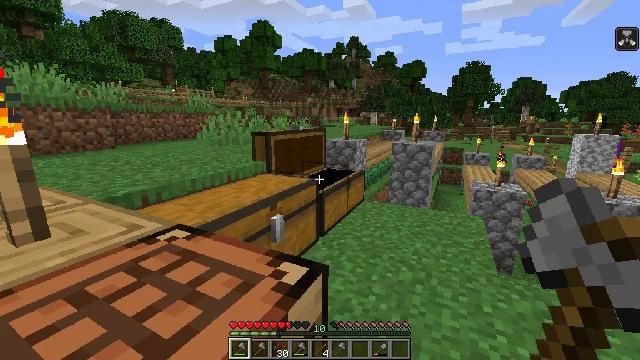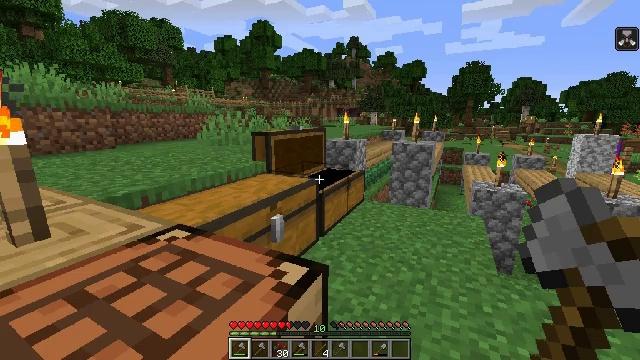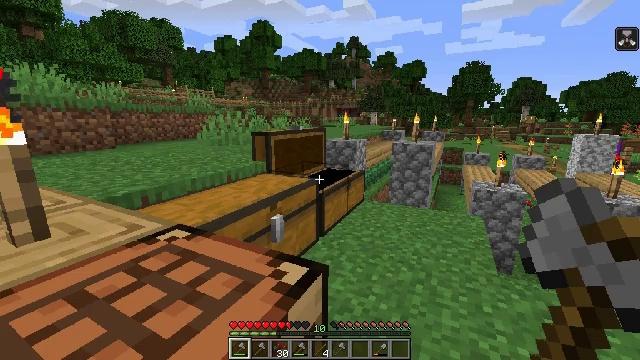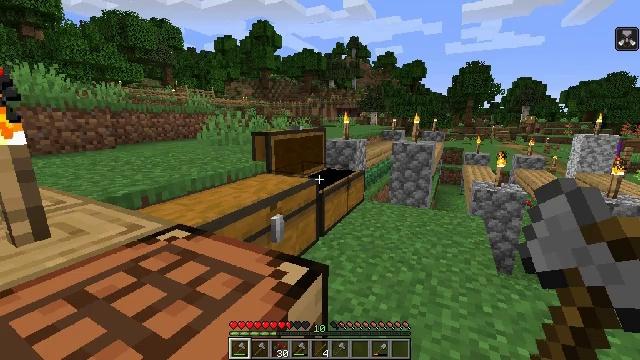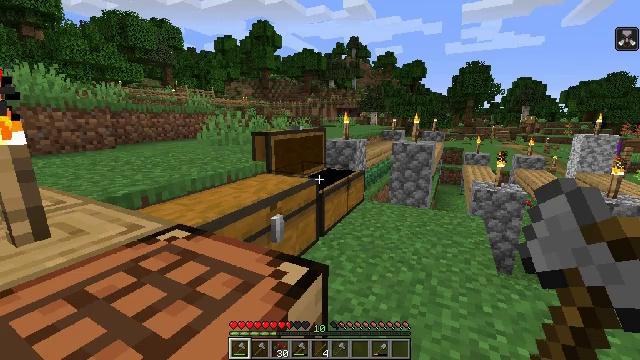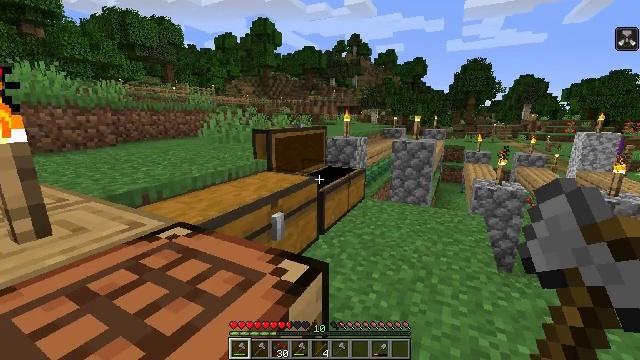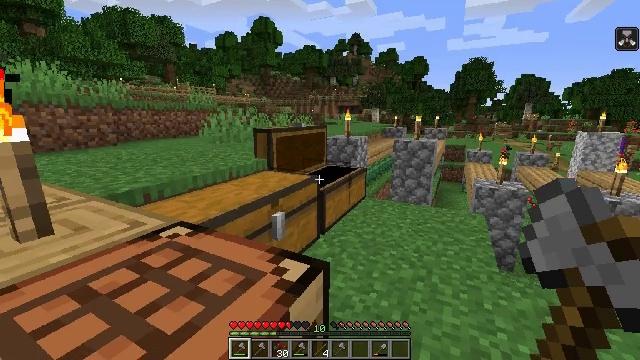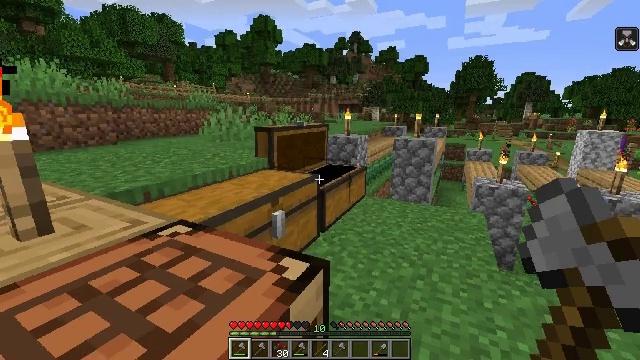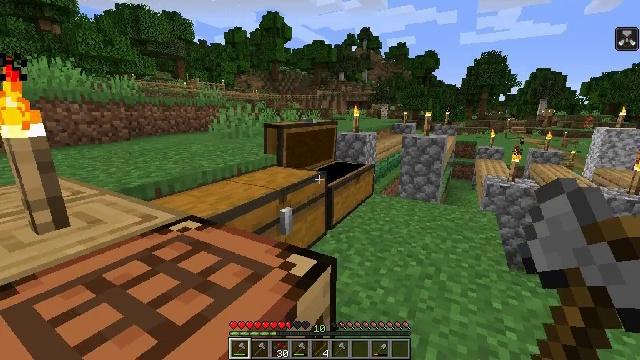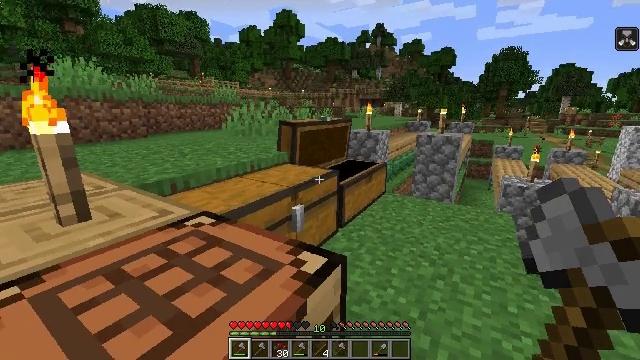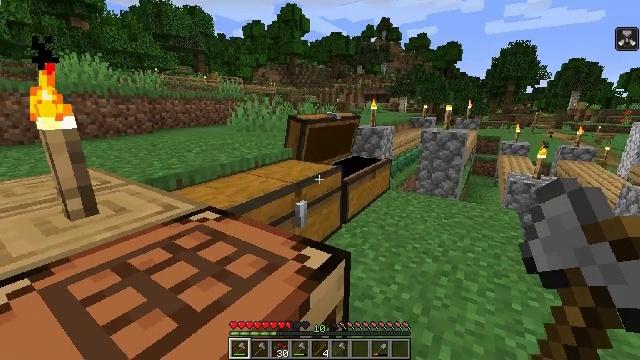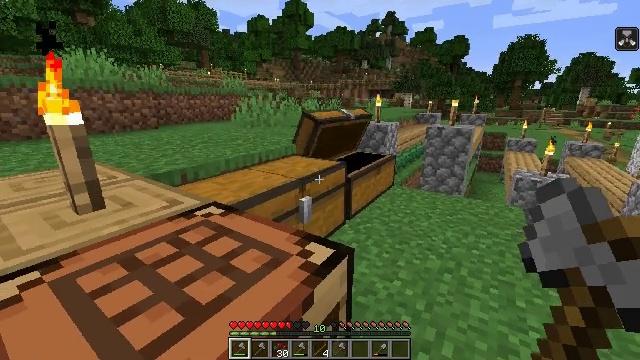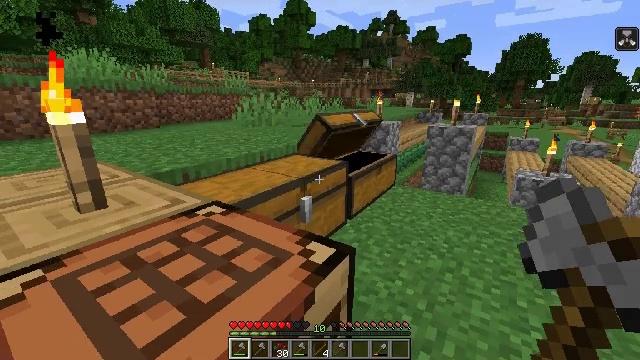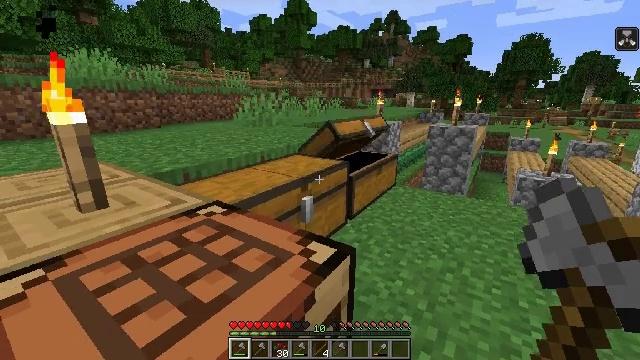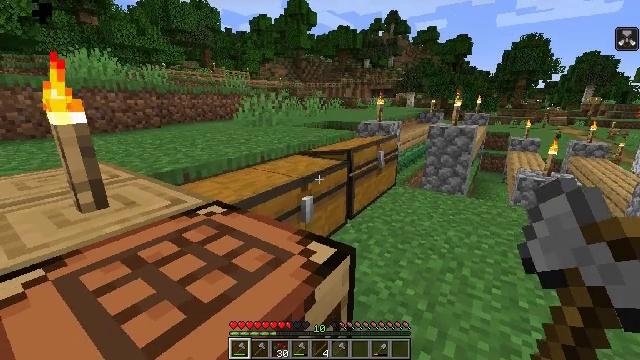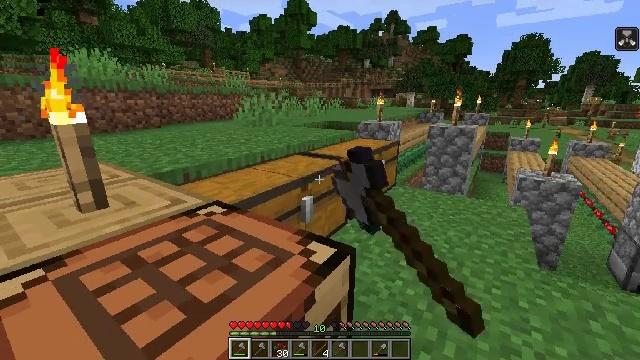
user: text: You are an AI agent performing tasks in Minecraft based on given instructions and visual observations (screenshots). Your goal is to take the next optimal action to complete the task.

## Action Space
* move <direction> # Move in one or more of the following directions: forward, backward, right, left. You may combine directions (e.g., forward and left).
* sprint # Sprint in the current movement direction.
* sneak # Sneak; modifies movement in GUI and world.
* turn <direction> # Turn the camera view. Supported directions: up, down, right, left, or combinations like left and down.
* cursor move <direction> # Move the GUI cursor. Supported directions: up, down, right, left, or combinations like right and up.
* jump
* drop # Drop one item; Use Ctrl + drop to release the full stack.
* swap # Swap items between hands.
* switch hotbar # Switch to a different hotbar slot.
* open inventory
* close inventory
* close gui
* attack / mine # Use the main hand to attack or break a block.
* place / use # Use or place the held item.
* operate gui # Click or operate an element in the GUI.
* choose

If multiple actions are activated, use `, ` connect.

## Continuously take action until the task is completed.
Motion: motion action
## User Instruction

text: Reclaim the chest into your inventory.
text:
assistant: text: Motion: close gui
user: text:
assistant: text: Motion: no_op
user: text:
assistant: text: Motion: no_op
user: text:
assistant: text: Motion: no_op
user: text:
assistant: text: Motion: no_op
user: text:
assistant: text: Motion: no_op
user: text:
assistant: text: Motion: no_op
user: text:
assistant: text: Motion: turn left
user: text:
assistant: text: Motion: turn left
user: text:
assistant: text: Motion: no_op
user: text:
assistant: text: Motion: no_op
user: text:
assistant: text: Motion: no_op
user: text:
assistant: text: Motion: no_op
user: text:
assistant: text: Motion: use / place
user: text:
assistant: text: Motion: use / place
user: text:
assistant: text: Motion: use / place
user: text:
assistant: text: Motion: no_op
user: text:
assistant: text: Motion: no_op
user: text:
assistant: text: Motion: open gui
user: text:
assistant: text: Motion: no_op
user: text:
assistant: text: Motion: no_op
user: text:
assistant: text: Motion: no_op
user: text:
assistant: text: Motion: no_op
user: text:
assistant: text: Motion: no_op
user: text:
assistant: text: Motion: no_op
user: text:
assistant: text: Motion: no_op
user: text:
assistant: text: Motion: no_op
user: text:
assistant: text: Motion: no_op
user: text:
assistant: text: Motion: no_op
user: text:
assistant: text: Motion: no_op